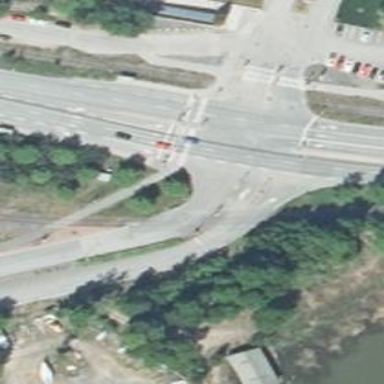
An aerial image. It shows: Level railway crossing with lights and barriers.